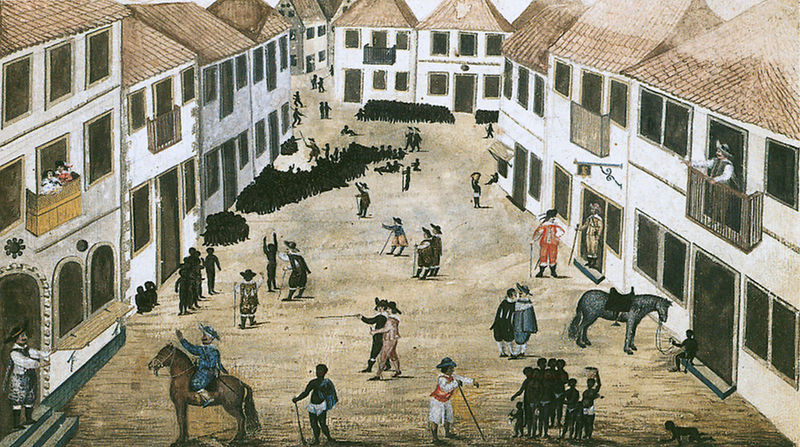
Titel: Thierbuch, Zeichnung Nr. 106
Künstler: Zacharias Wagener
Institution: Dresden, Staatliche Kunstsammlungen
Schlagwörter: mann, menschen, stadt, fenster, hut, männer, straße, tür, dach, gebäude, haus, tier, wand, häuser, adel, renaissance, dachziegel, genre, kinder, pferd, pferde, reiter, stock, reiten, sattel, balkon, fassade, türen, gehstock, afrika, dächer, hof, naiv, platz, figuren, krieg, treppe, stufen, balkone, neger, innenhof, waffen, niederländisch, ritter, weiße, afrikaner, ziegeldach, etagen, sklaven, schindeln, mohren, sklaverei, straßenfront, skalvenhandel, menschenahndel